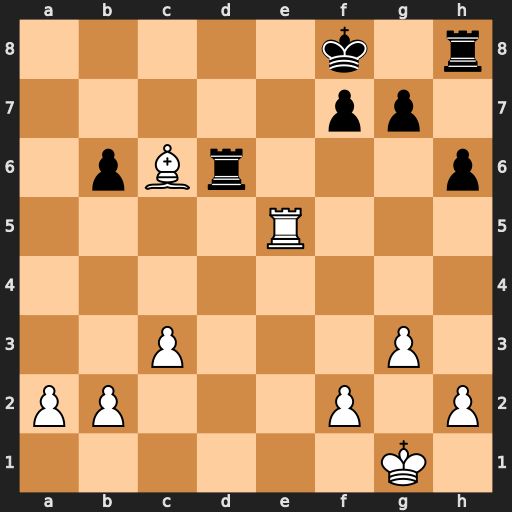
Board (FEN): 5k1r/5pp1/1pBr3p/4R3/8/2P3P1/PP3P1P/6K1
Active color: w
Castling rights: -
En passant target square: -
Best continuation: Re8#